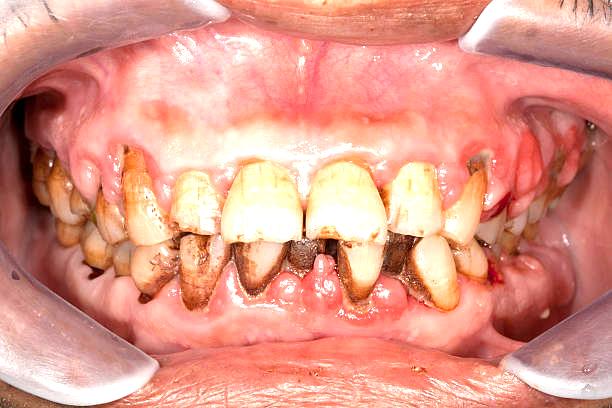
Condition: Calculus